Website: crate-barrel
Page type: customer-info-address
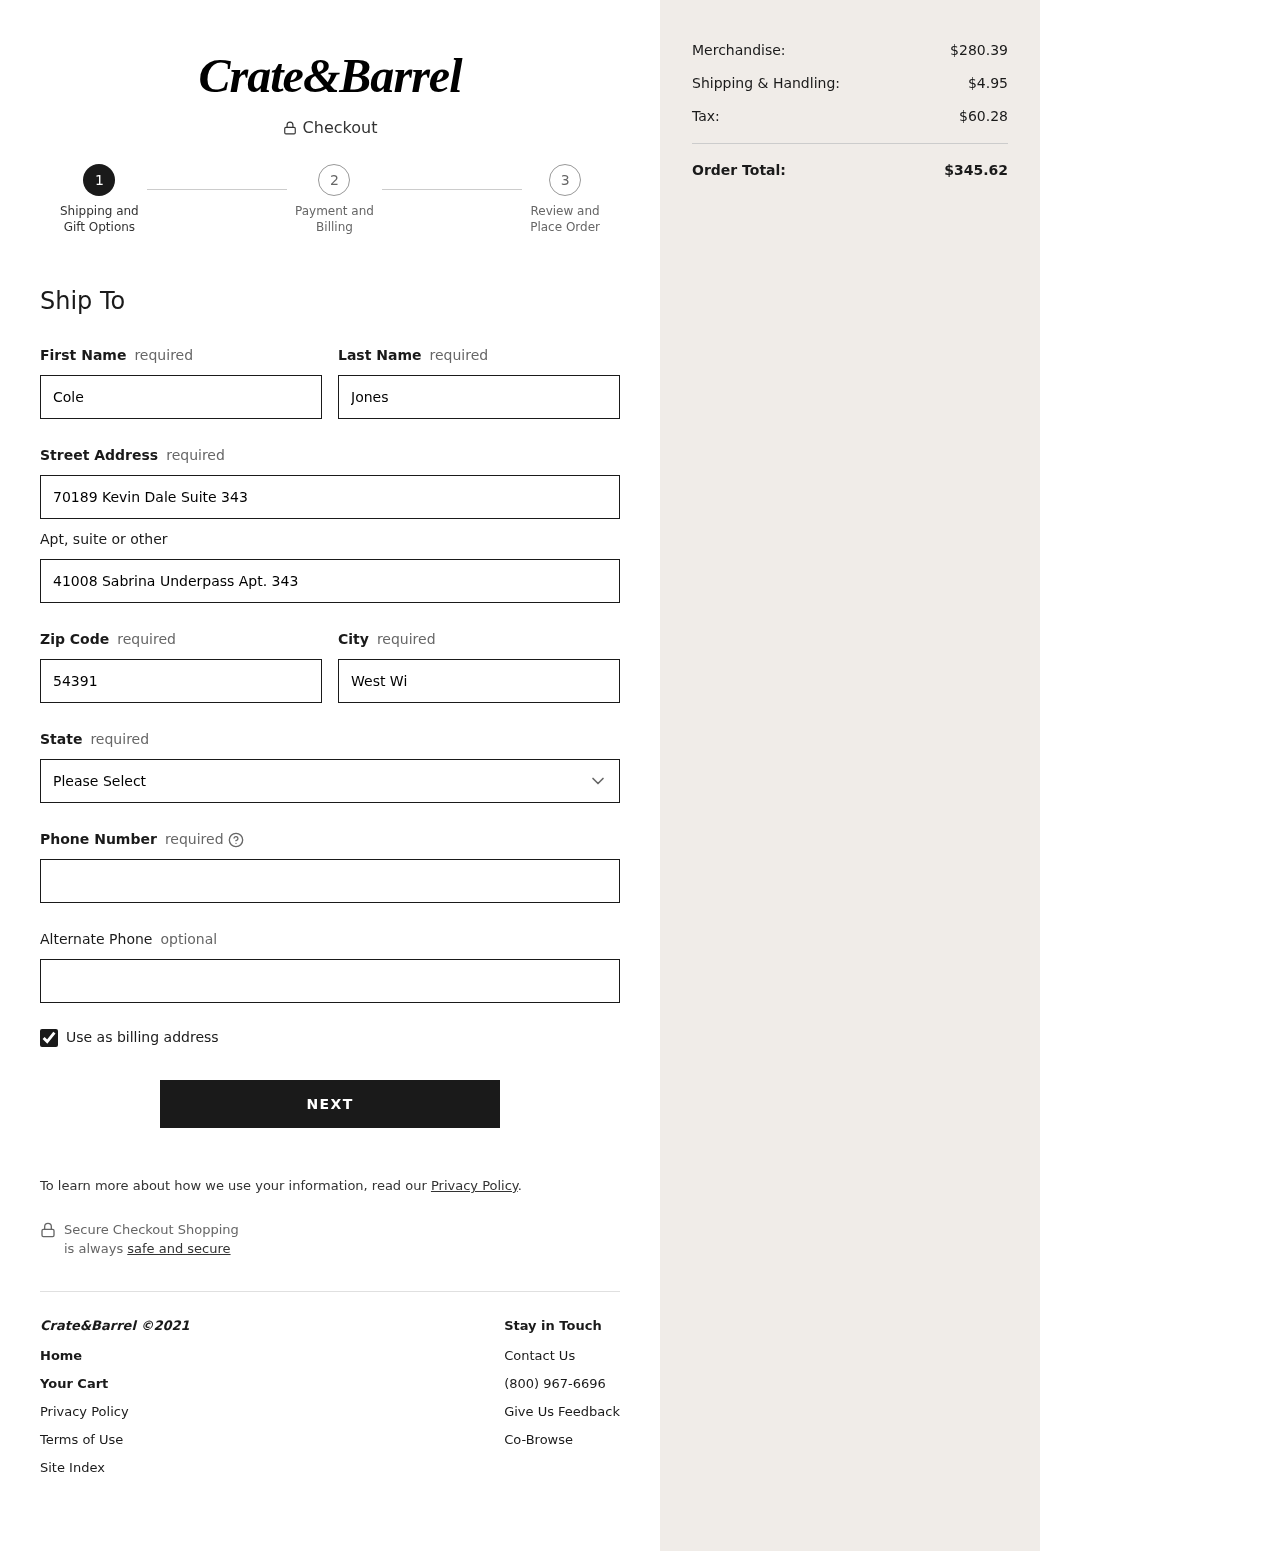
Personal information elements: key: PII_STATE
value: Illinois
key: PII_FIRSTNAME
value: Cole
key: PII_LASTNAME
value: Jones
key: PII_STREET
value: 70189 Kevin Dale Suite 343
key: PII_STREET2
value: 41008 Sabrina Underpass Apt. 343
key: PII_POSTCODE
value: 54391
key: PII_CITY
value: West William
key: PII_PHONE
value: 5189030208
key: PII_PHONE_ALT
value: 2668047002
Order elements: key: ORDER_SUBTOTAL
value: $280.39
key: ORDER_SHIPPING_COST
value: $4.95
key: ORDER_TAX
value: $60.28
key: ORDER_TOTAL
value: $345.62